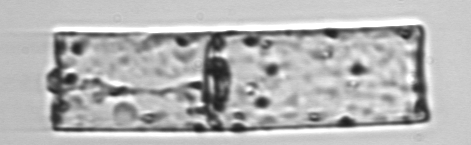
Label: Guinardia_flaccida